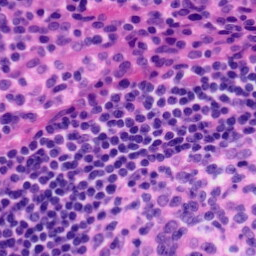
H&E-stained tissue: Tonsil